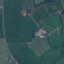
Land use / land cover: Pasture